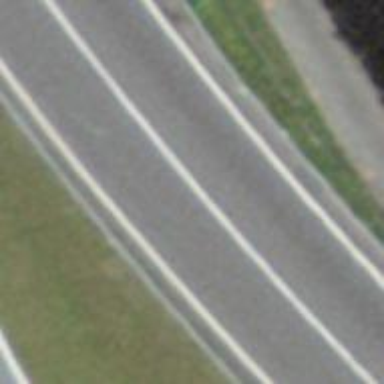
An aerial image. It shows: Asphalt motorway with hazardous curve. It is classified as trunk highway.